Question: Running ApiTest in a Django-REST application. After correcting something and running tests, they show old errors.
I'm running the app with docker-compose. Previously deleting the database volume helped (idk why) but now it's simply running old code every time.
I've also tried making another clone of the project and it runs tests properly. I wonder if it's some kind of cache but I'm not even sure where to look for it.
In an example below: I've moved a class method to signal but it's still running an old version in test.

It appears the reason is in Redis container. How do I turn off caching
persistency on local?
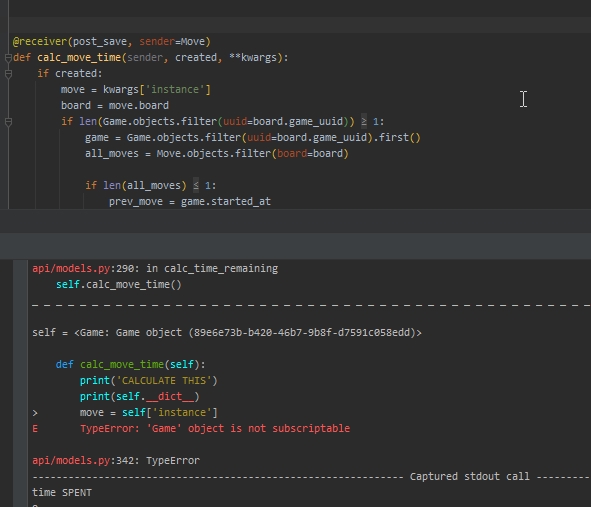
Answer: I've figured out that I was running a wrong command. Instead of this:
'docker-compose -f docker-compose.stage.yml run --rm app make test'
I had to run this:
'docker-compose exec app make test'
Hope it helps someone. If someone can give a more informative description, that'd be great.